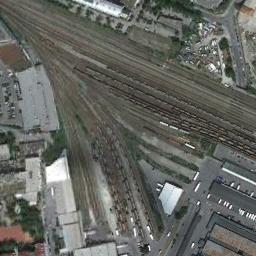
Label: railway_station